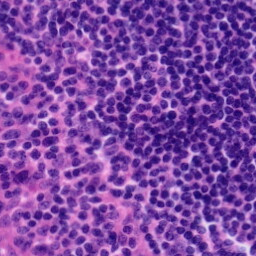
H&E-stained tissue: Tonsil